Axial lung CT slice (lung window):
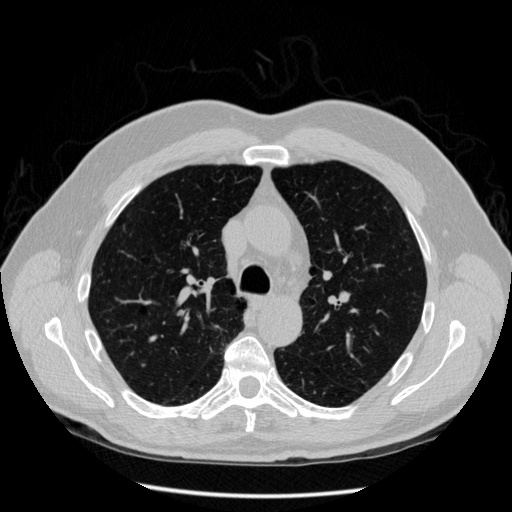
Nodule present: no